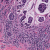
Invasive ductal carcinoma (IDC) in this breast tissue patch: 0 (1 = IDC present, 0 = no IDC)